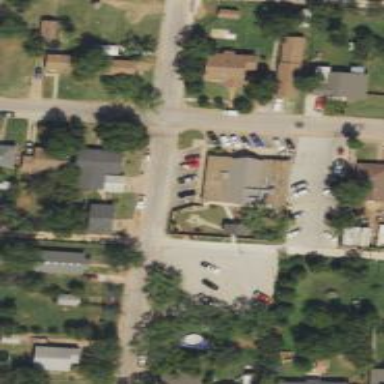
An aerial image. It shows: Alleyway designated as service road.